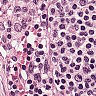
Metastatic tissue present: no